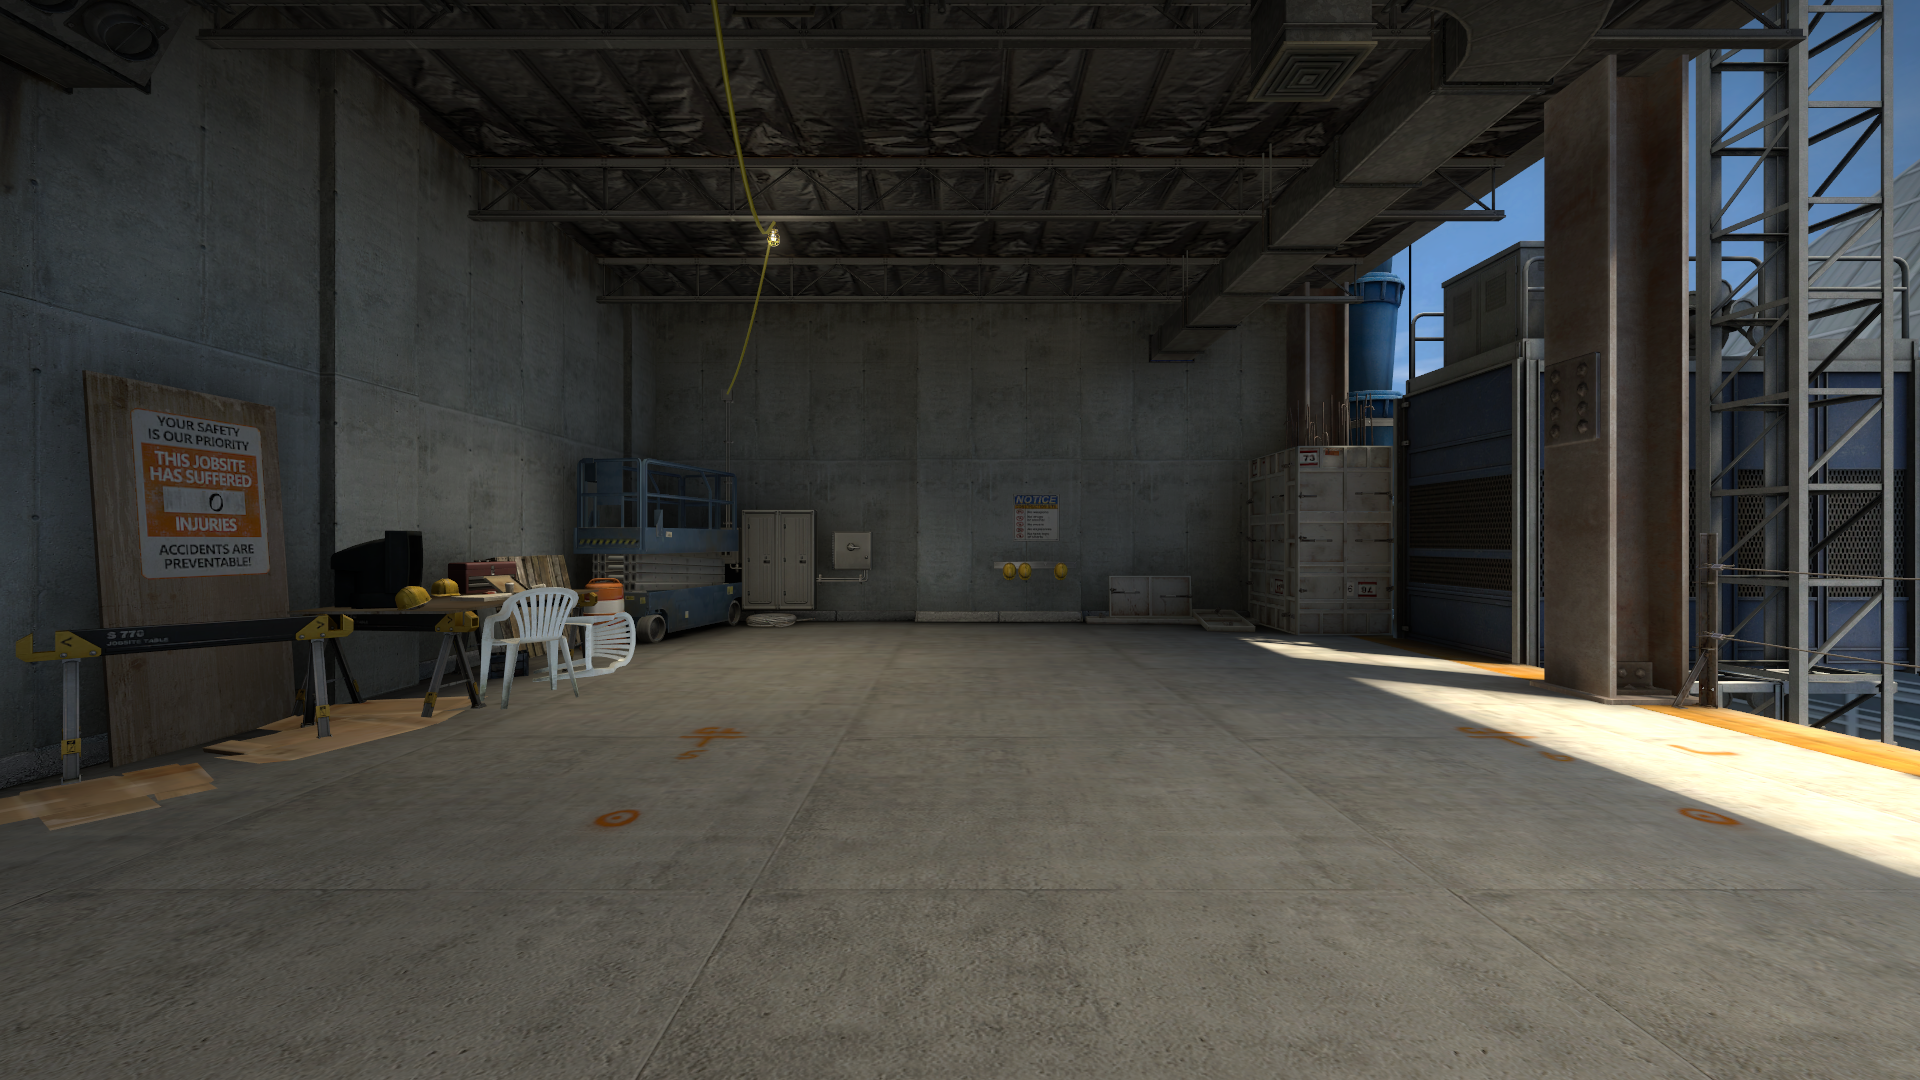
Map: de_vertigo